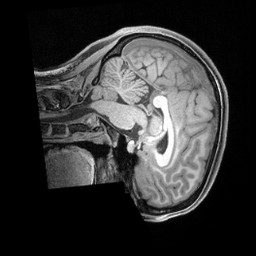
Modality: T1w
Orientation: sagittal
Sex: female
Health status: ill
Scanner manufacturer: siemens
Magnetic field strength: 3 T
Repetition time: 2.4 s
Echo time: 0.00201 s